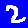
Digit: 2